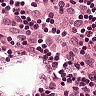
Metastatic tissue present: no